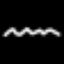
Label: squiggle